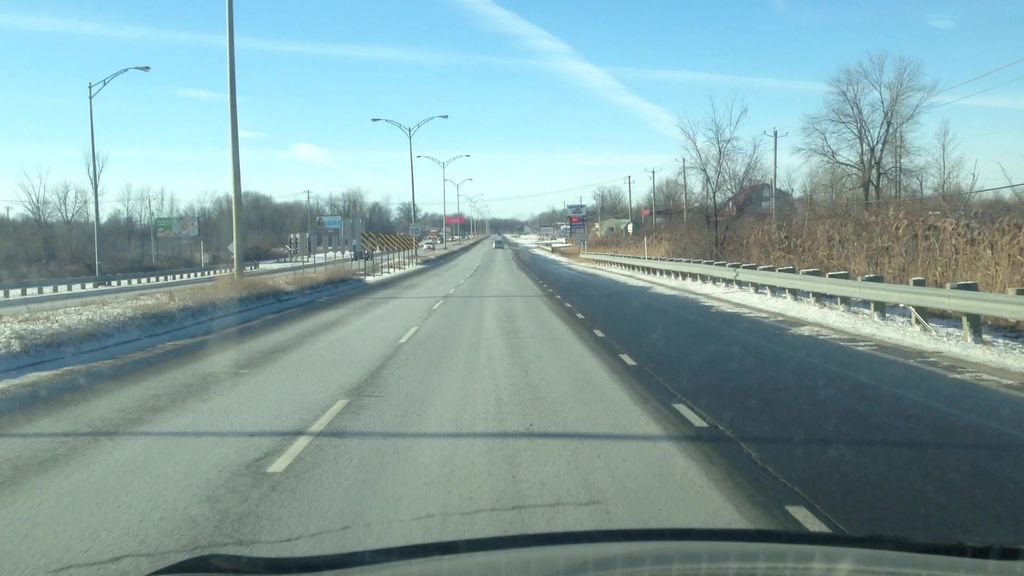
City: montreal